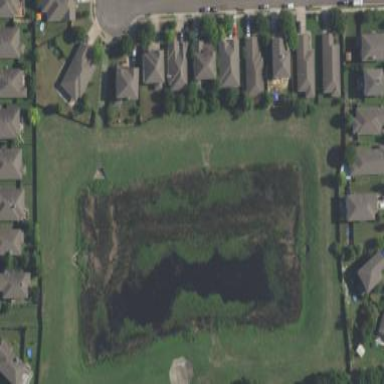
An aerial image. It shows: Pond surrounded by natural water.